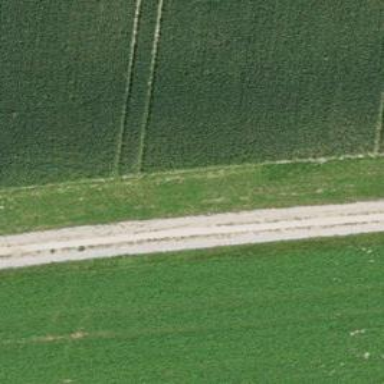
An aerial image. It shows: Gravel track with grade2 quality.